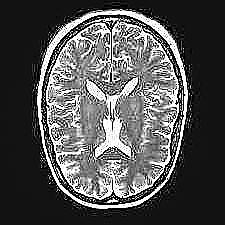
Label: notumor